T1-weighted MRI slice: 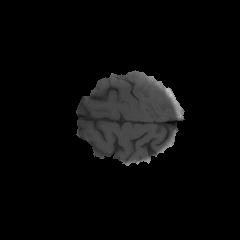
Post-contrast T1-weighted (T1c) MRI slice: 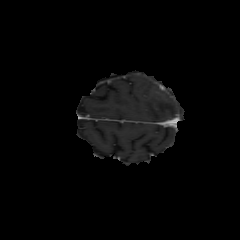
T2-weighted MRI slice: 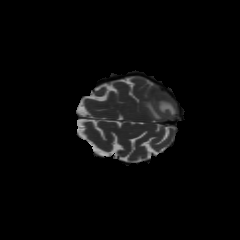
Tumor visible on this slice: yes